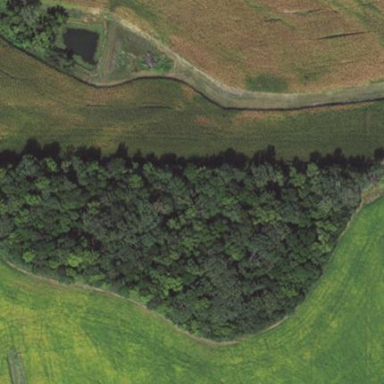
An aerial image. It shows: Serene woodland landscape.